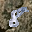
Label: 8